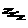
Label: zigzag